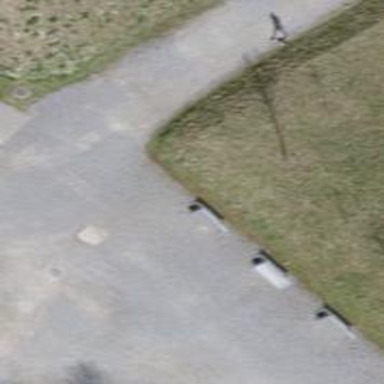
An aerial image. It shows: Brown bench.